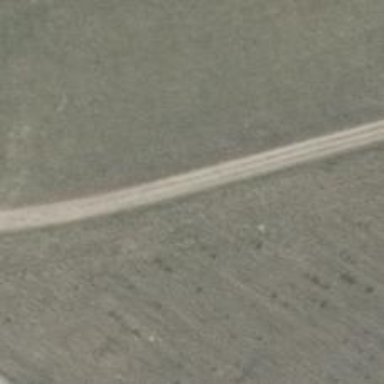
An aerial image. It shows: Sandy track road with grade4 tracktype.